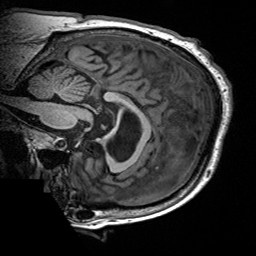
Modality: T1w
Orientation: sagittal
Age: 65
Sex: male
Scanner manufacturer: siemens
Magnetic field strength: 3 T
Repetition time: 2.2 s
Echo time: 0.00245 s